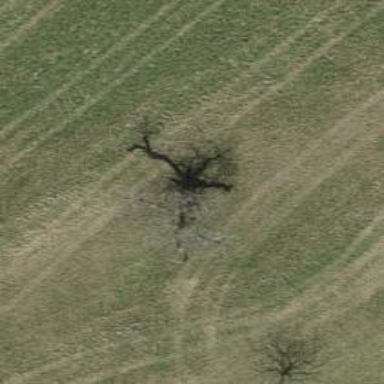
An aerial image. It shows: Beautiful tree in nature.